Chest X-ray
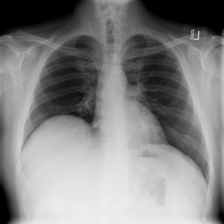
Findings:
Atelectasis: negative
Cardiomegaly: negative
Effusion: negative
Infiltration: negative
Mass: negative
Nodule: negative
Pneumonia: negative
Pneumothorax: negative
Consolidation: negative
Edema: negative
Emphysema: negative
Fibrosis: negative
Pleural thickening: negative
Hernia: negative